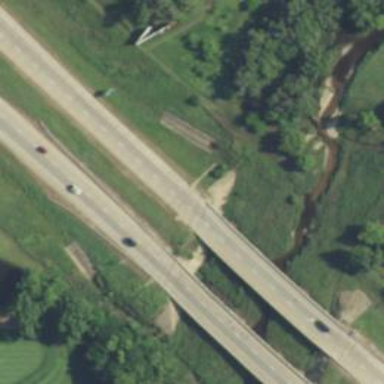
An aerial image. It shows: Bridge over motorway.